Field crop: maize
Growth stage: 2
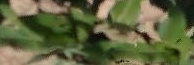
Species: maize